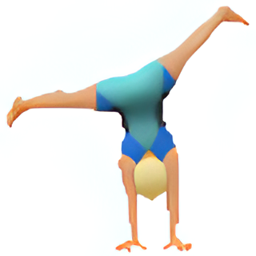
Name: person doing cartwheel
Emoji: 🤸🏼
Group: People & Body
Sub-group: person-sport